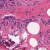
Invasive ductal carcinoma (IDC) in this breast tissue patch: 0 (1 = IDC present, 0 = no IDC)